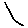
Label: line